Question: I'm probably using the wrong terminology but basically I would like to dump the findings from the panel to the right of the scrollbar to a file for later review. See the screenshot below for what I mean. It's the part of the screen with the orange and green lines on. Does anyone know if this is possible?

If anyone is interested I have filed a feature request for this with JetBrains <URL>.
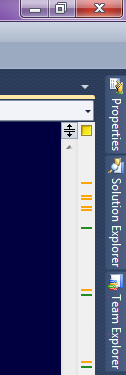
Answer: As far as I know it's not possible, at least with the built in features. Maybe it's possible by writing a plugin.
The only thing which I know to get something like this:
- -
The report format is pretty simple list of issues as text. Like this:
'''
5 issues found
Common Practices and Code Improvements (1 issue)
<DemoApp>\Program.cs (1 issue)
Property 'Title' can be made private
Potential Code Quality Issues (4 issues)
<DemoApp>\Program.cs (4 issues)
Auto-implemented property accessor is never used
Auto-implemented property accessor is never used
Class 'Comment' is never instantiated
Class 'Program' is never instantiated
'''